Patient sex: M
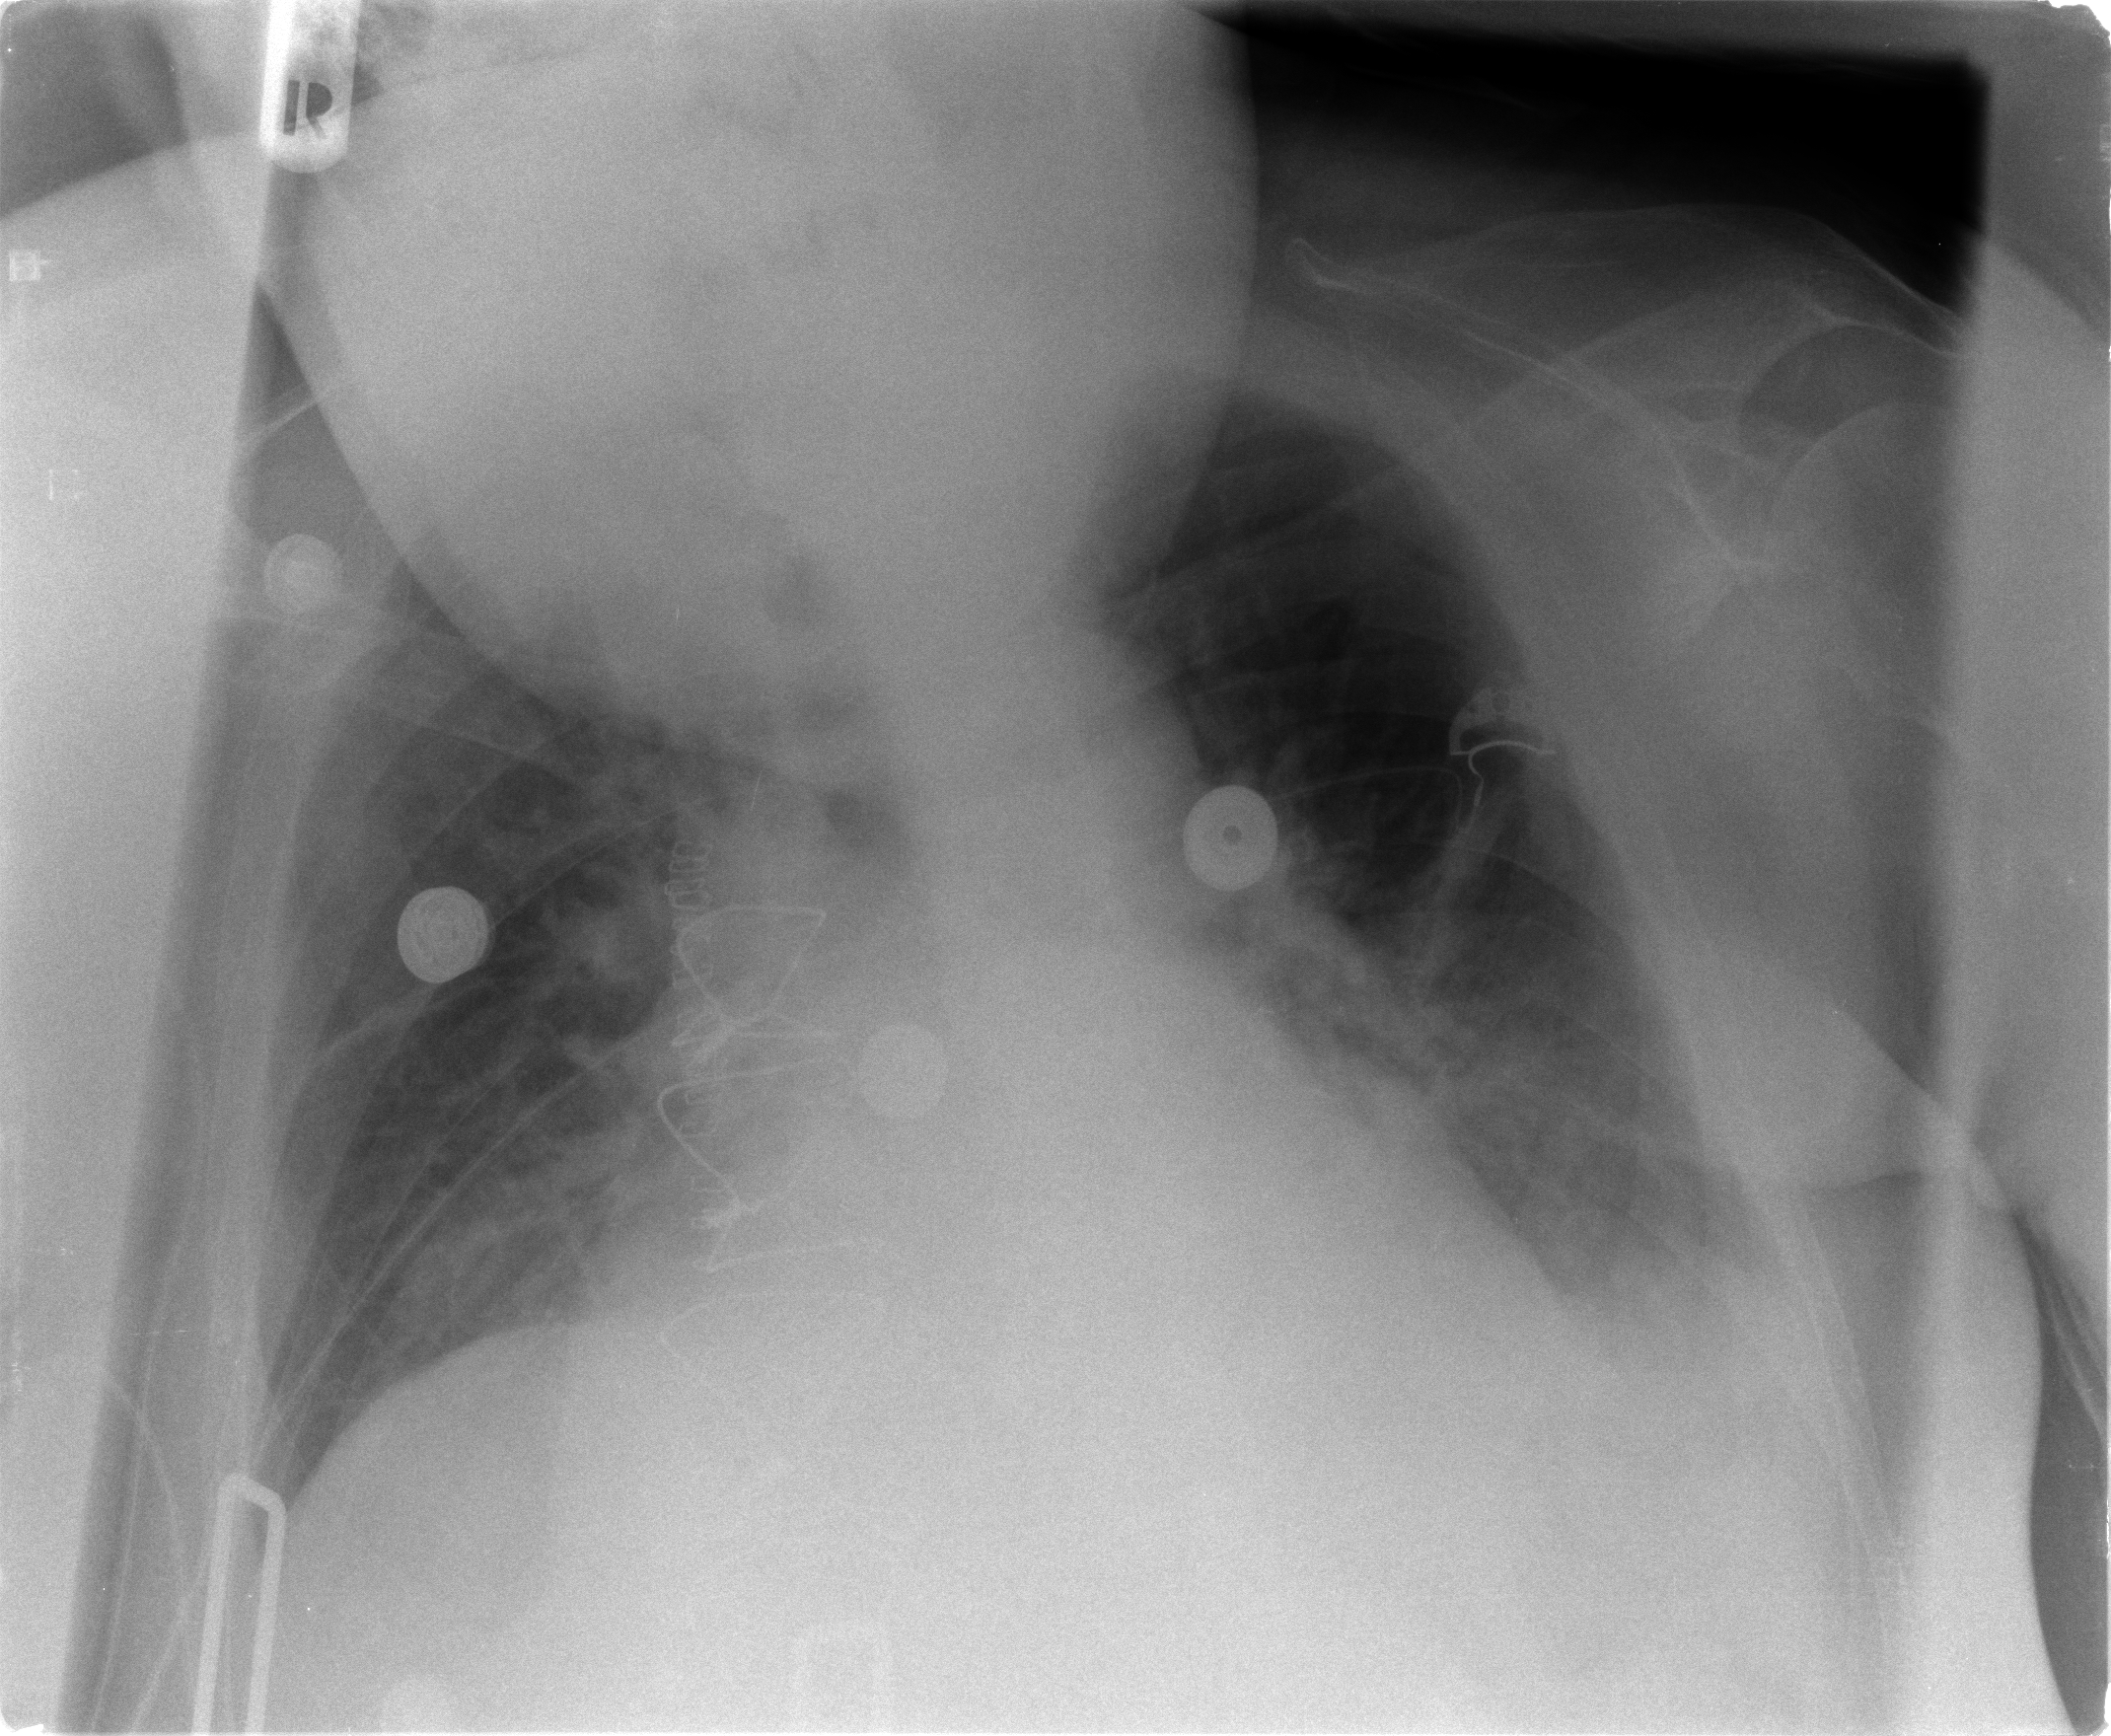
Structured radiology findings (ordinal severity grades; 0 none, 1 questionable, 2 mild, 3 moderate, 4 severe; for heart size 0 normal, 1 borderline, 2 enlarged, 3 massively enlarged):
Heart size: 2
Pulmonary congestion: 2
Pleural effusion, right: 0
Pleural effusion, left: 2
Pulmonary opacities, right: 1
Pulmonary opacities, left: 2
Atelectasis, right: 2
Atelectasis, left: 2